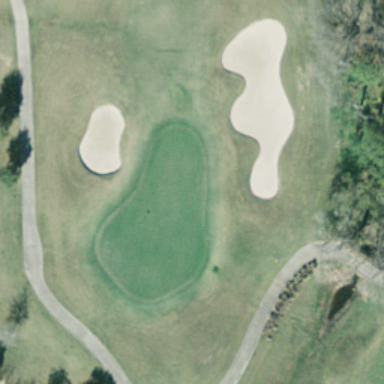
This is a part of a golf course with green turfs and some bunkers and a trail go through the turfs .